Interaction volume radius: 5 \u00c5
Interaction volume height: 20 \u00c5
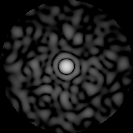
Disorder parameter: 0.843